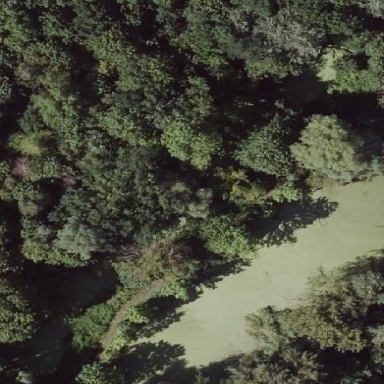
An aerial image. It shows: Pond with natural water.